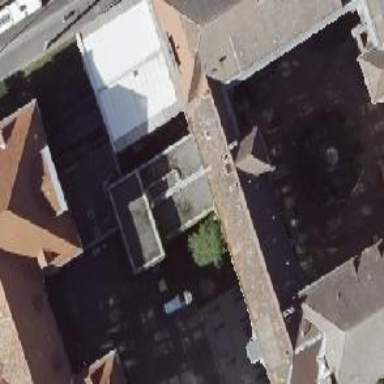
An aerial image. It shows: Building with ridge on the roof.